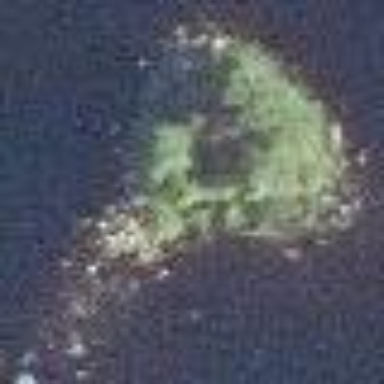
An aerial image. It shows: Islet.